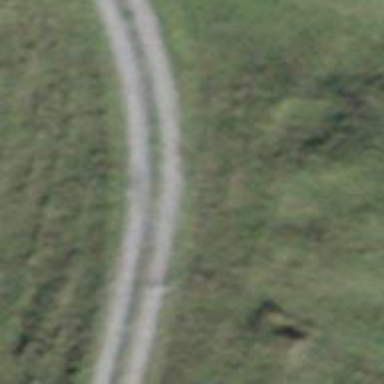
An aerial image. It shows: Gravel service road.